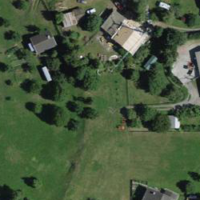
EUNIS habitat code: 54
Species observed at this site:
Agrostemma githago